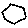
Label: hexagon